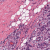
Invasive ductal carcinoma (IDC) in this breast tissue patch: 1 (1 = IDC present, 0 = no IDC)